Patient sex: F
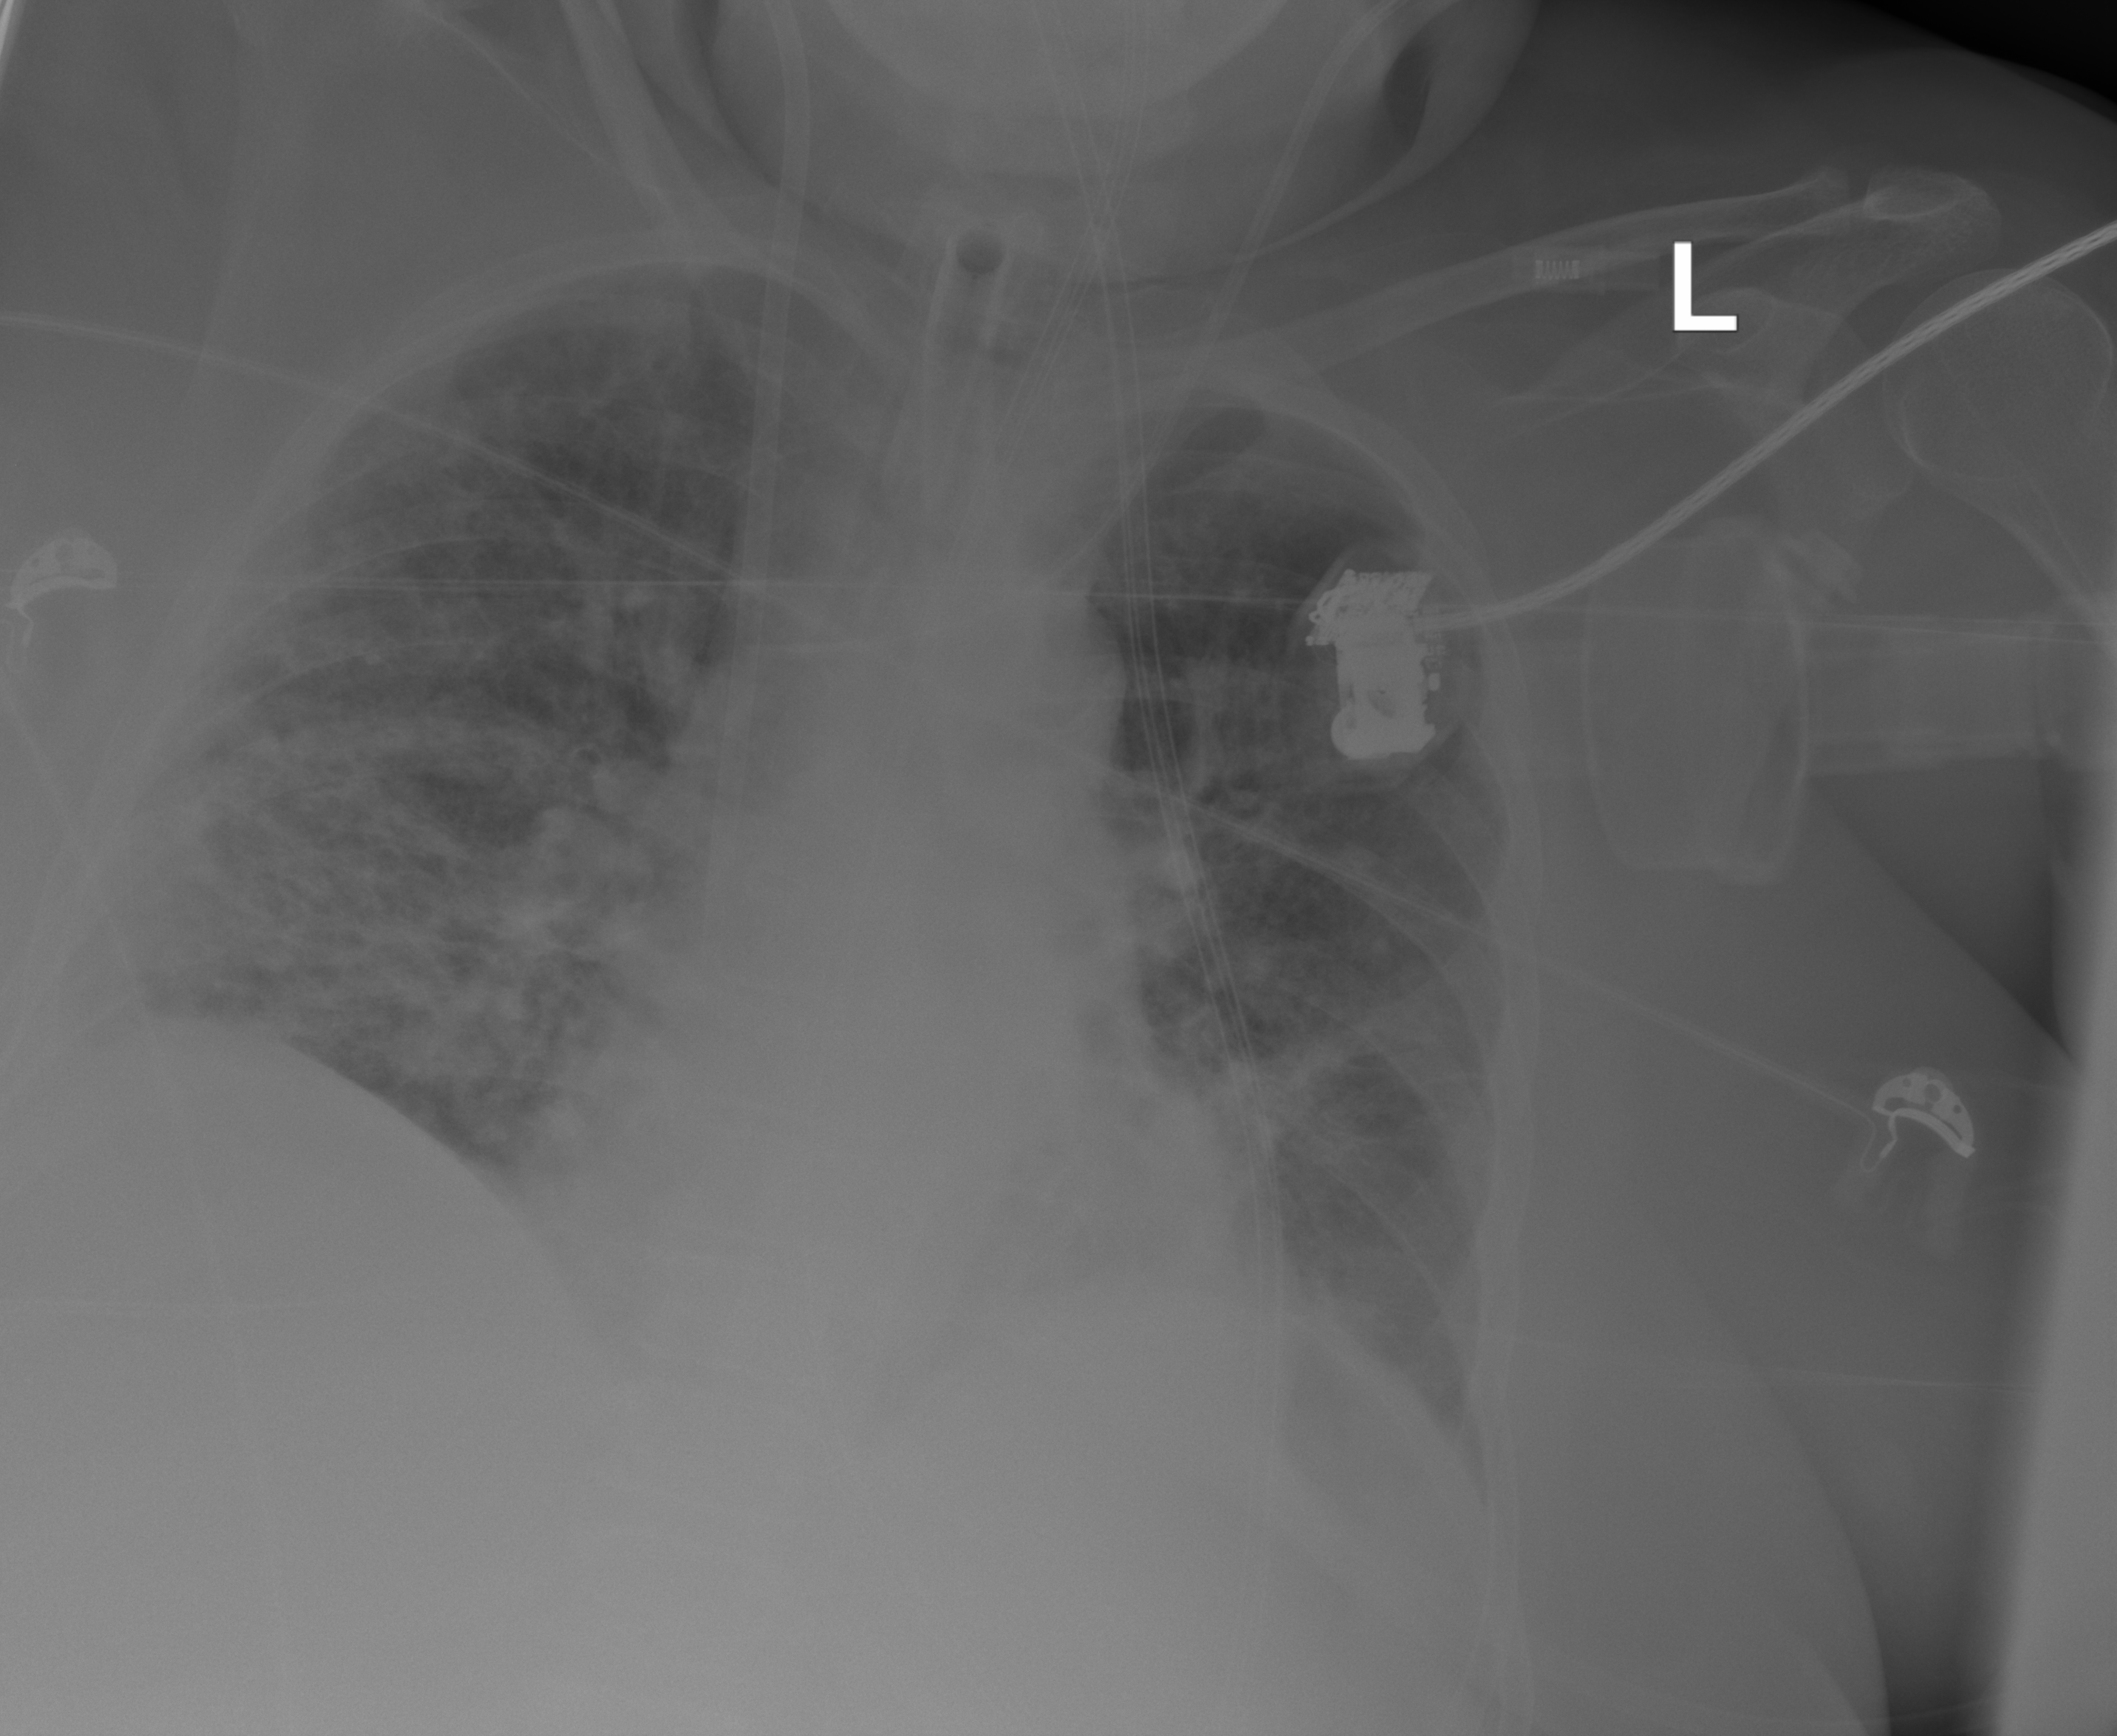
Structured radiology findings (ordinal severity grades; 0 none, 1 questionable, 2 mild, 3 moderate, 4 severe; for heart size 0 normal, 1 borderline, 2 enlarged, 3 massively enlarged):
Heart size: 0
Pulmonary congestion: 2
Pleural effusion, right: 2
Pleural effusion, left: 0
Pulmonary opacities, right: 3
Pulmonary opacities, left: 3
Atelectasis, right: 2
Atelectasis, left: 2